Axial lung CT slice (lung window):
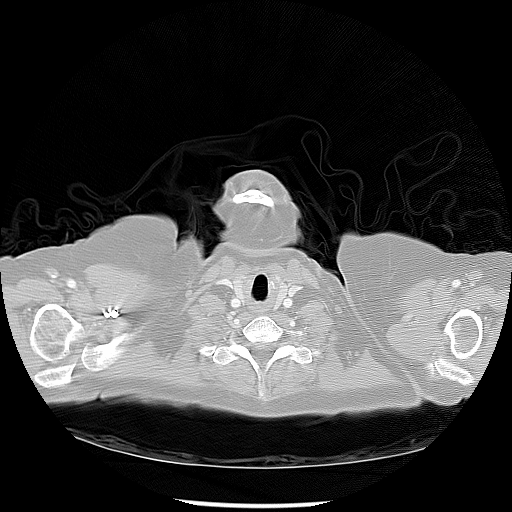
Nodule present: no